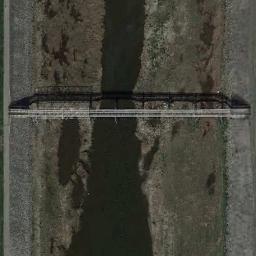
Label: bridge